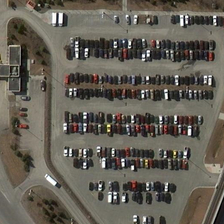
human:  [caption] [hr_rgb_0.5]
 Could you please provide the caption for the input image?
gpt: many different colors' cars are parked in a parking lot .

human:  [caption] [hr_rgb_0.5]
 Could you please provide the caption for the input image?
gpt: this is a parking near a house .

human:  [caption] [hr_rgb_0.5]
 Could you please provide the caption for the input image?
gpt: many different colors' cars are parked in a parking lot .

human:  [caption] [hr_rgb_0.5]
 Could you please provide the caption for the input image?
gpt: the road is brown with some grass and the cars are colorful .

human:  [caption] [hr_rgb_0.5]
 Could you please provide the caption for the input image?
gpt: this is a parking near a house .